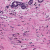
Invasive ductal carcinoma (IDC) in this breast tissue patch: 0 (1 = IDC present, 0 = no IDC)